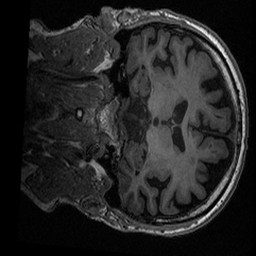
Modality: T1w
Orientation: coronal
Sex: male
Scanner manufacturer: ge
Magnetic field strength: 3 T
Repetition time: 0.0064 s
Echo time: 0.00281 s